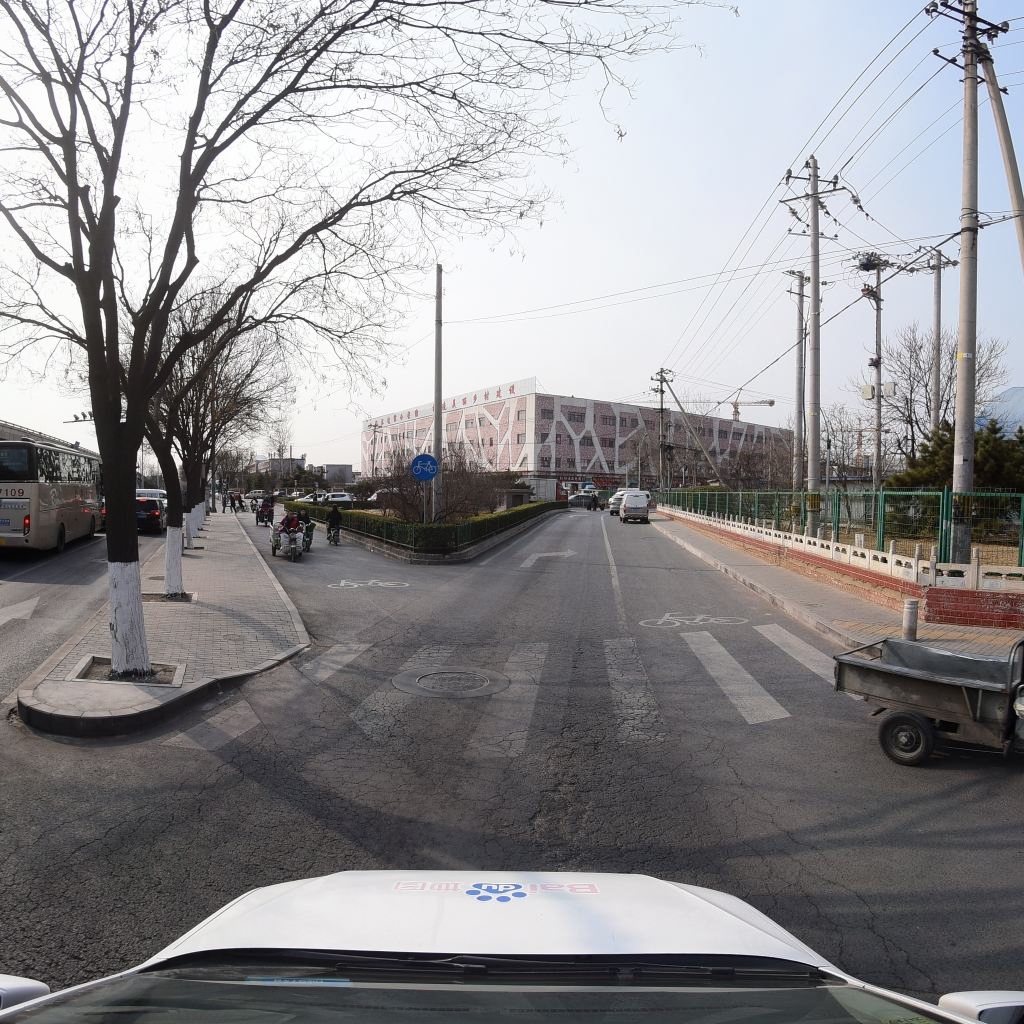
Region: Fengtai
Road damage annotations: alligator crack, manhole cover